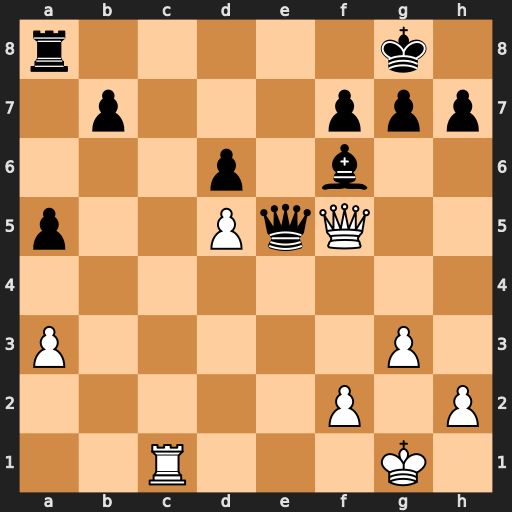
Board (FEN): r5k1/1p3ppp/3p1b2/p2PqQ2/8/P5P1/5P1P/2R3K1
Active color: w
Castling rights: -
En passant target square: -
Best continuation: Rc8+ Qe8 Rxe8+